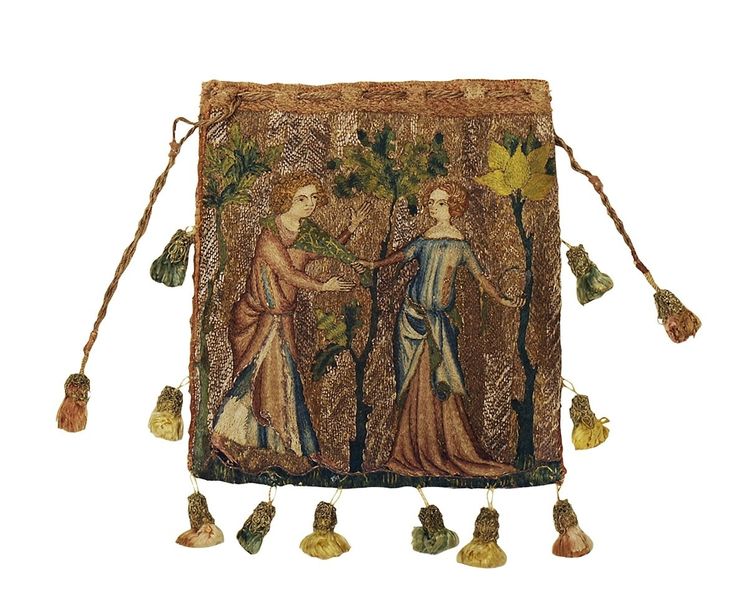
Titel: Tasche mit Minneszenen
Standort: Hamburg
Institution: Museum für Kunst und Gewerbe Hamburg
Schlagwörter: bestickt, tanzen, seide, accessoire, tasche, kunst, liebespaar, liebende, accessoires, mittelalterliche, leinenfaser, sporttasche, zubehör, minneszene